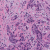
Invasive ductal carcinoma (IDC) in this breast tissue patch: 1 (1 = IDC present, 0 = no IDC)